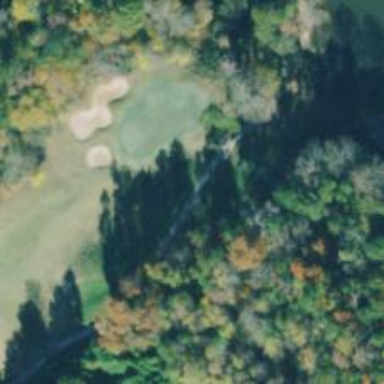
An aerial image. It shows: Golf tee.